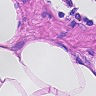
Metastatic tissue present: no